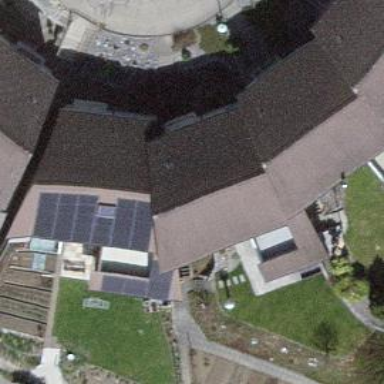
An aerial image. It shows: Solar power generator utilizing photovoltaic technology with solar photovoltaic panels.